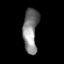
Tissue: prostate
Cell type: T cells
Senescence score: 0.3609
Nuclear area (px): 638
Mean DAPI intensity: 130.009